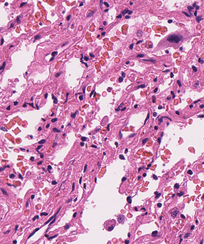
Tumor epithelial tissue: no
Tumor-associated stroma tissue: no
Normal tissue: yes